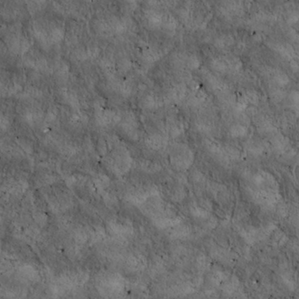
Label: non_frost